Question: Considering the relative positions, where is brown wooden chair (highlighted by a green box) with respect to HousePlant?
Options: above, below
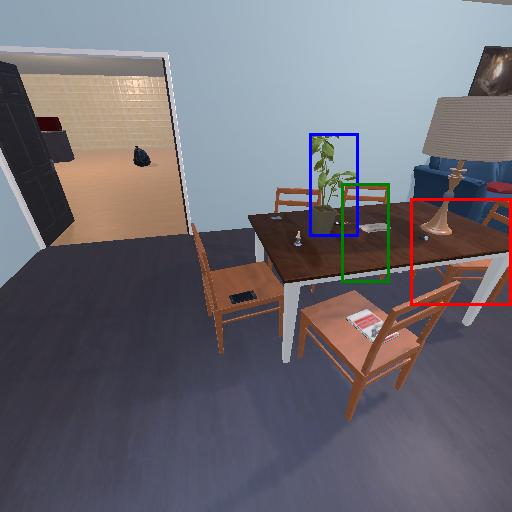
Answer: above